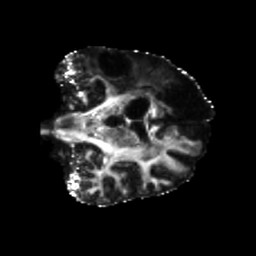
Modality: FA
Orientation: coronal
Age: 46
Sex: male
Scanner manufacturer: siemens
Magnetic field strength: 3 T
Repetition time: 5.25 s
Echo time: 0.08 s